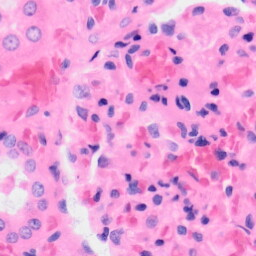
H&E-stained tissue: Kidney